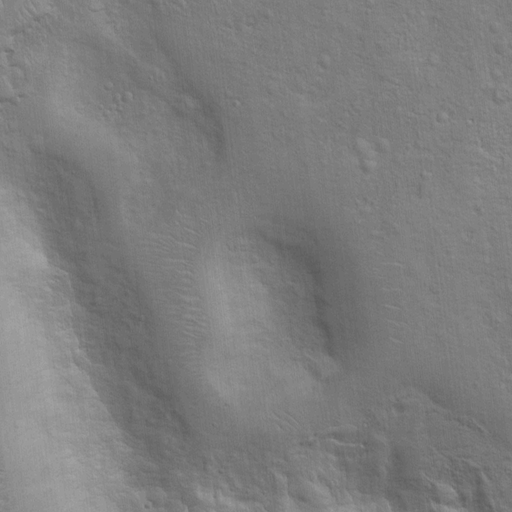
Objects detected: cone, cone, cone